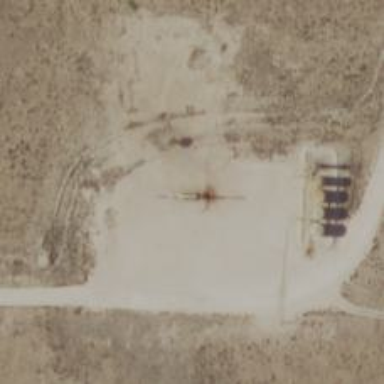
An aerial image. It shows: Petroleum well that is man-made.